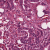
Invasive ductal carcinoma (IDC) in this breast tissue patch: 1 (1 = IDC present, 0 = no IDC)